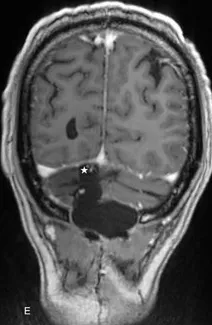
Brain MRI scan at diagnosis in 2016. . T2WI). Note the hypointense components in T2WI . Also, note the coexistent intraparenchymal hematoma [* in (A-D)]. Mass was firmly attached to dural surface compressing right transverse dural sinus (doble arrowhead in D, postcontrast T1WI).
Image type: radiology (mri)